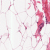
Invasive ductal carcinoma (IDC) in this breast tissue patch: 0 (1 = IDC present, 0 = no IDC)